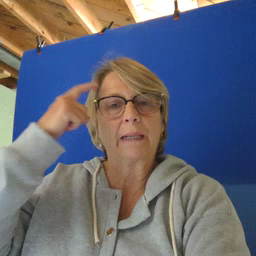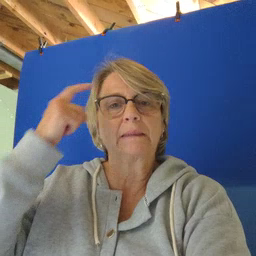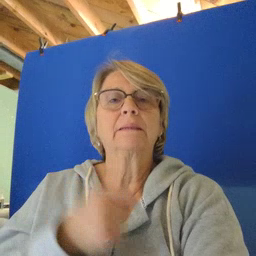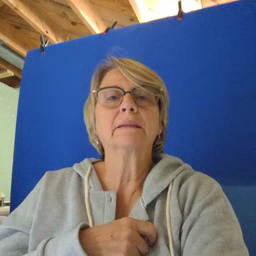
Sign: penny